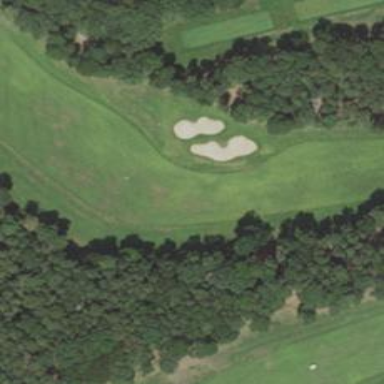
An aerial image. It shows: View of golf hole.